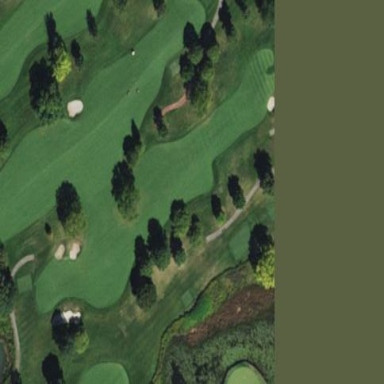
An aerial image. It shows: Well-maintained golf fairway within grassy area designated for the sport of golf.